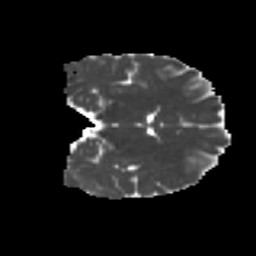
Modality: MD
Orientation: coronal
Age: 25
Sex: female
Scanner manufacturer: ge
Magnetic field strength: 3 T
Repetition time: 7.8 s
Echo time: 0.0606 s